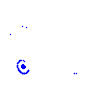
Particle: pion